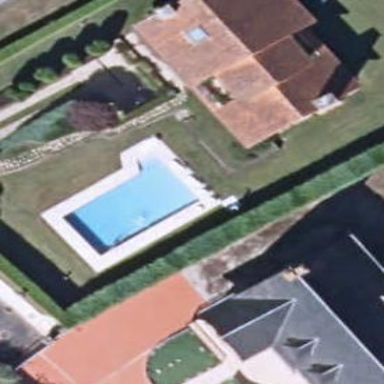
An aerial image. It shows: Swimming pool located in leisure land.